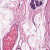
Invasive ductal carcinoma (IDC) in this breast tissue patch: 0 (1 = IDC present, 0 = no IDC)